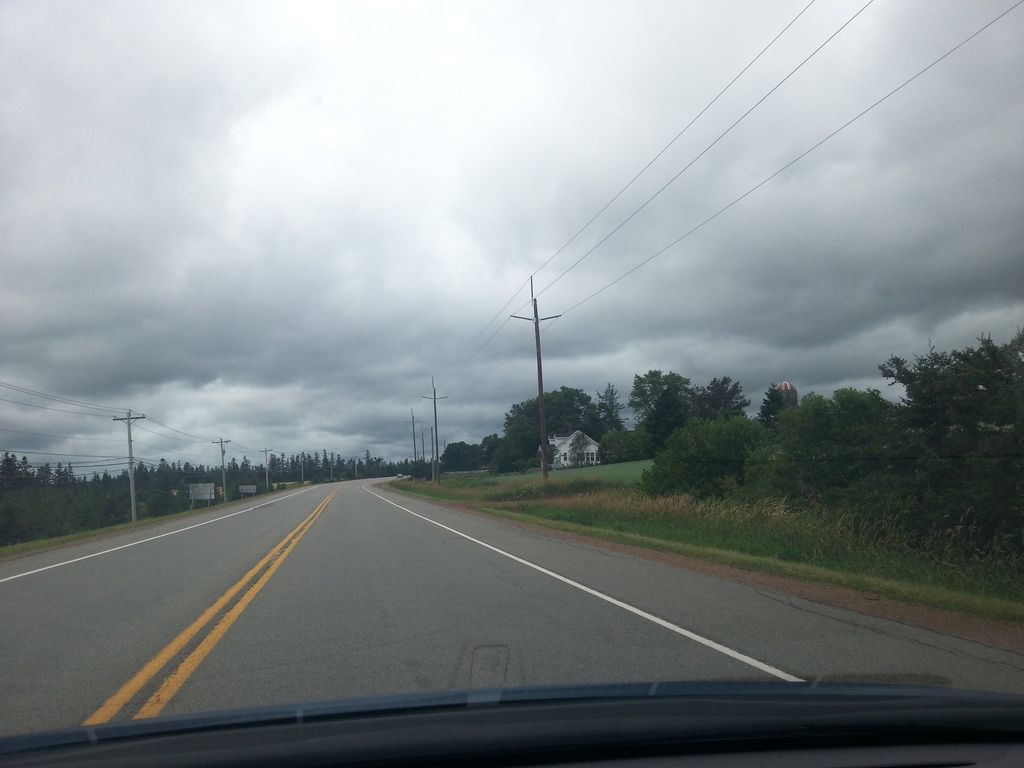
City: charlottetown